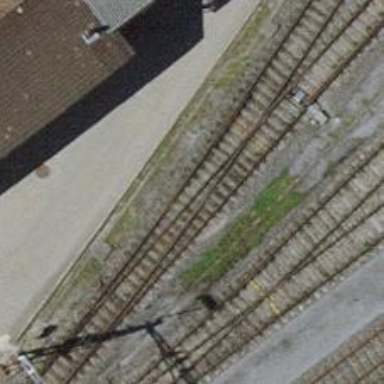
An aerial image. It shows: Railway switch.